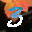
Label: 3